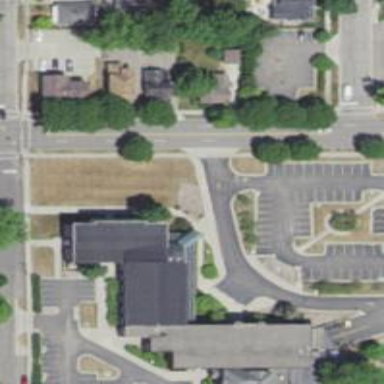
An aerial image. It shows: Public building.